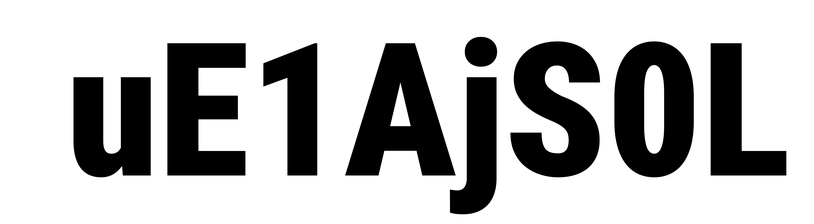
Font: Roboto_Condensed_Black